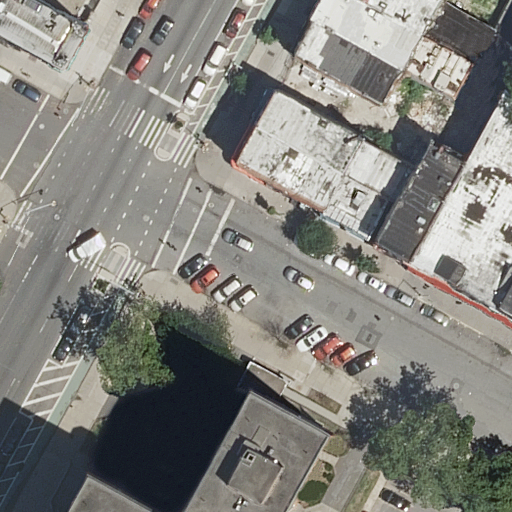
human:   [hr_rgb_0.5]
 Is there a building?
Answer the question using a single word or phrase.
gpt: yes

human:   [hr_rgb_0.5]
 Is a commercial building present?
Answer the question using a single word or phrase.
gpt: no

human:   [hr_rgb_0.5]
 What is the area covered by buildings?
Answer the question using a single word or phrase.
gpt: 2577m2

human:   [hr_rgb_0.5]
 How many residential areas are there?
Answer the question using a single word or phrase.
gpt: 1

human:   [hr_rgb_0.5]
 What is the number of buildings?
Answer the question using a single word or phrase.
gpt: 12

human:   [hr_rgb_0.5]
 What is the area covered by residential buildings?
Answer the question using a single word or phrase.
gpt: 2577m2

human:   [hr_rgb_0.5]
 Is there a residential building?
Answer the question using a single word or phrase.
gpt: yes

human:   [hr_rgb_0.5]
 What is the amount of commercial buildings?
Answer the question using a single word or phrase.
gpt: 0

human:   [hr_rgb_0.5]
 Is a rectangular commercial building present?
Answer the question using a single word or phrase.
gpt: no

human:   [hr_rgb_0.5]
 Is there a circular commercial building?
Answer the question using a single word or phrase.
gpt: no

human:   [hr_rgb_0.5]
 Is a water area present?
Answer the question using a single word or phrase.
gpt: no

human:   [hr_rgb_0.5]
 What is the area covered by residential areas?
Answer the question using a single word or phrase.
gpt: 284m2

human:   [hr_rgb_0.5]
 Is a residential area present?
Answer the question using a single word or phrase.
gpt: yes

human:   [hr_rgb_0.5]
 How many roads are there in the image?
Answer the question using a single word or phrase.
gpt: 5

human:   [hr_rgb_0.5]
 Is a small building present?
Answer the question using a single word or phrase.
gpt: yes

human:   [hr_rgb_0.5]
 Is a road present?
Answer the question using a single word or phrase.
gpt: yes

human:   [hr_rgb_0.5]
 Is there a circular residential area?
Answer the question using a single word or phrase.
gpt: no

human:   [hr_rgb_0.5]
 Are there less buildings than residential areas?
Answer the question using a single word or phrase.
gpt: no

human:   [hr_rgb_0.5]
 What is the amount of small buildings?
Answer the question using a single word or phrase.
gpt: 3

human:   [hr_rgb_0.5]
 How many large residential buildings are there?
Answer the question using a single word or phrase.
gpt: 1

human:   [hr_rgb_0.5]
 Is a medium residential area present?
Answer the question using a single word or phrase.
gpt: yes

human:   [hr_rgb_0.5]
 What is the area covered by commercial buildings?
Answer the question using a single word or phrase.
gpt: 0m2

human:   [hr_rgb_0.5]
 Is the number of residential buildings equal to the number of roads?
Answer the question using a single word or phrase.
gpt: no

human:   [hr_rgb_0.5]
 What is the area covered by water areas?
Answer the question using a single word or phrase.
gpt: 0m2

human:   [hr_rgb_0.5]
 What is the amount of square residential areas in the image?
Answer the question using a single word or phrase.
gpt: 0

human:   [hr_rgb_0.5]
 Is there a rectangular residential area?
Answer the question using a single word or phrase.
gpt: yes

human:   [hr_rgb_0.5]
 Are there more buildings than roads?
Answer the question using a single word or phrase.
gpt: yes

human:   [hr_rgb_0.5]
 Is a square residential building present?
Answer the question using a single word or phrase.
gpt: no

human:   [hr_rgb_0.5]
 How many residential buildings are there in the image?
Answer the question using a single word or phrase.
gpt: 12

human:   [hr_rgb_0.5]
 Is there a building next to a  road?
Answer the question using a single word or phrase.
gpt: yes

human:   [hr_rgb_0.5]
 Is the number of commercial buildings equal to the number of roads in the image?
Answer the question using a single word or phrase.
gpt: no

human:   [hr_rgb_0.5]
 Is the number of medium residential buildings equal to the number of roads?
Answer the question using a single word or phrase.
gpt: no

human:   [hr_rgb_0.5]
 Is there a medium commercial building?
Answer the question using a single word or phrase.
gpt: no

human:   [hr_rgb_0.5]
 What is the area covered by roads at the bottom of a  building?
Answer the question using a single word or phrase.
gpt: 0m2

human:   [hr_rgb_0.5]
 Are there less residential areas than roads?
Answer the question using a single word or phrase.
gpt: yes

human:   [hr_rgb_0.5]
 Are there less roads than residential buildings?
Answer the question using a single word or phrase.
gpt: yes

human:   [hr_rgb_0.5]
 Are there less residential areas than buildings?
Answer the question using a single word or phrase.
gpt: yes

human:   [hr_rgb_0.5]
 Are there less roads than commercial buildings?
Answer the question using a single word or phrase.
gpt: no

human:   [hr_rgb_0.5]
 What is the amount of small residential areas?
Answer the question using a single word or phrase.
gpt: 0

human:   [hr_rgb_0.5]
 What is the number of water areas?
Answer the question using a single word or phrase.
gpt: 0

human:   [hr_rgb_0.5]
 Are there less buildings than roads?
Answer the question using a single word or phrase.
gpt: no

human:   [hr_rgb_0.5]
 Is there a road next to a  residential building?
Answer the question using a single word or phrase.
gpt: yes

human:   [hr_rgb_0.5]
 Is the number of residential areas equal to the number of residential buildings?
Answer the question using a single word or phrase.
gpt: no

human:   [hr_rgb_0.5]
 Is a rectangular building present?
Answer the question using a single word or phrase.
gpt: yes

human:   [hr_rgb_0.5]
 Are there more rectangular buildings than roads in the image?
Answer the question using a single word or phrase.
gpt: yes

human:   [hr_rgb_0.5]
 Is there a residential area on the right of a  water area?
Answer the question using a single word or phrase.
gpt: no

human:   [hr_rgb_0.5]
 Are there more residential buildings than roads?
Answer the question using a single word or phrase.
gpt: yes

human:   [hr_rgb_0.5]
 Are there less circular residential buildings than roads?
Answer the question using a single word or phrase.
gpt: yes

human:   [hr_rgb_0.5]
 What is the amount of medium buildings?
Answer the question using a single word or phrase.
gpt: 8

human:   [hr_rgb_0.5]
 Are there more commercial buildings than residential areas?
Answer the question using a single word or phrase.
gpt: no

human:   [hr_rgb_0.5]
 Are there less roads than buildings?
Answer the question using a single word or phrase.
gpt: yes

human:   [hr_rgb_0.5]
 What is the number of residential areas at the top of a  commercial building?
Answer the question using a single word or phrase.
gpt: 0

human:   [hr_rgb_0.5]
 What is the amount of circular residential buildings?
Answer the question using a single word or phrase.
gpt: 0

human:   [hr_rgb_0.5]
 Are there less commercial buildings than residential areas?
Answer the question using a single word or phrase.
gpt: yes

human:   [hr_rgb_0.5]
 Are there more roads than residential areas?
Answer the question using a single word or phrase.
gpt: yes

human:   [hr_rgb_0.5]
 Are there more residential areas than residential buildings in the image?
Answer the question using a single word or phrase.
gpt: no

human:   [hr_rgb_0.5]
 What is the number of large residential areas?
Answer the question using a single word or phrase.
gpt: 0

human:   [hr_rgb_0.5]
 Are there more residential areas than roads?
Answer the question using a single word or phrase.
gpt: no

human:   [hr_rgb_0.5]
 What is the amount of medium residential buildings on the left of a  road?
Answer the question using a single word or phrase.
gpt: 4

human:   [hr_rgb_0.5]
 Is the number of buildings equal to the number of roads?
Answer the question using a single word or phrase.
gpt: no

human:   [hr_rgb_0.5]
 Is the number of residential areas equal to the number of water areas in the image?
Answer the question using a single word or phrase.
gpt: no

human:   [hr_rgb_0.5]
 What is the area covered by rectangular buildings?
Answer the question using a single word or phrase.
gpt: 2267m2

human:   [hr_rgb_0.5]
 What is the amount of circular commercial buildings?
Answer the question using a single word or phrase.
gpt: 0

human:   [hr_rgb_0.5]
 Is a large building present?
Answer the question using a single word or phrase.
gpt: yes